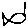
Label: fish